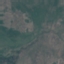
Label: HerbaceousVegetation